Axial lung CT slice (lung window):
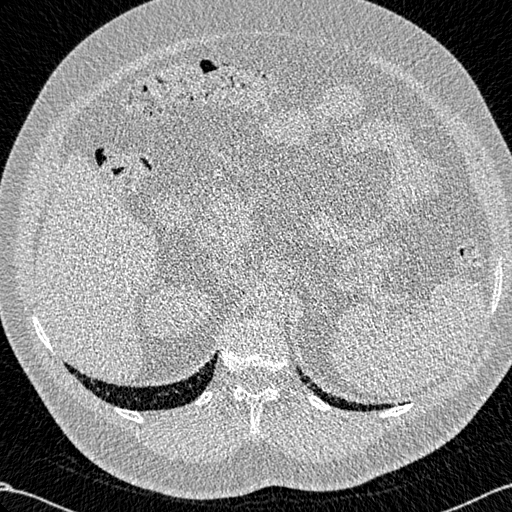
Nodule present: no